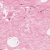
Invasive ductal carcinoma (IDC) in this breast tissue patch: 0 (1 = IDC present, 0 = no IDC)